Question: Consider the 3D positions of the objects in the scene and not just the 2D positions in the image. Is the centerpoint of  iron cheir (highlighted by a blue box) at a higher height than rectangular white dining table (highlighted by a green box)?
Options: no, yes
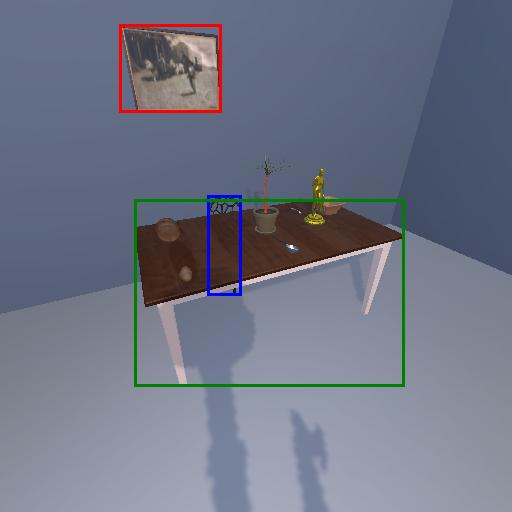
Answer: no